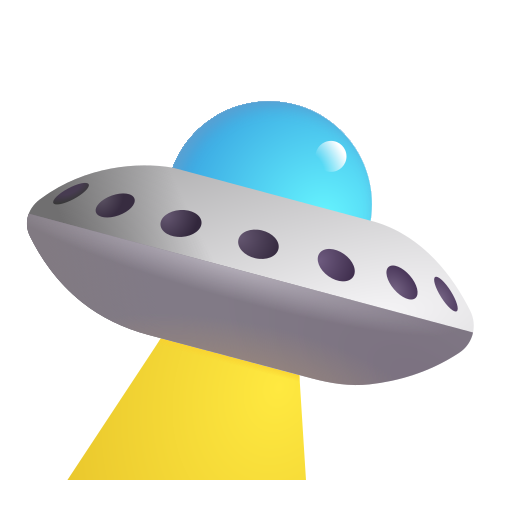
flying saucer color